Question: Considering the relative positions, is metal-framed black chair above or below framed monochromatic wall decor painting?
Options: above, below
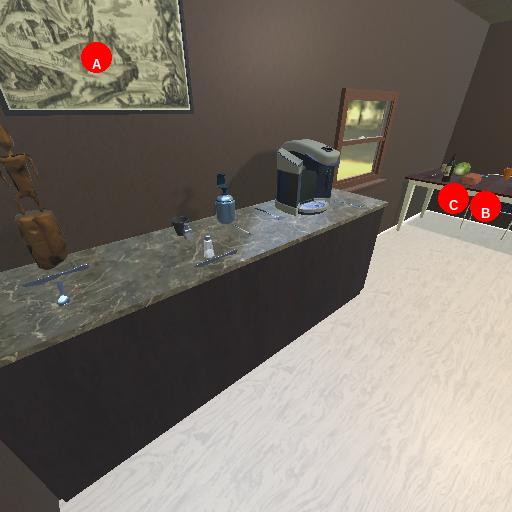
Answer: above